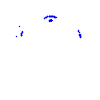
Particle: pion